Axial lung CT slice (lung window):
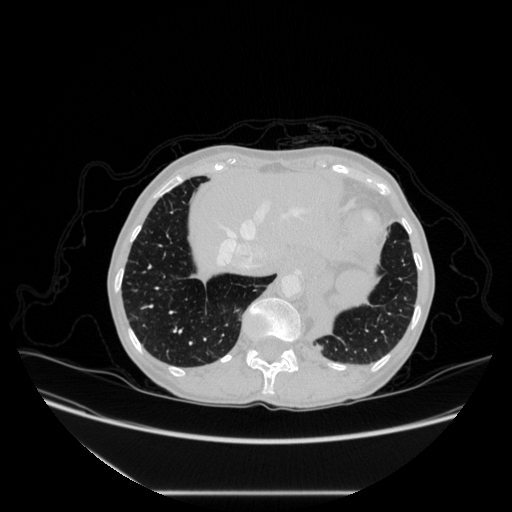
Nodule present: no